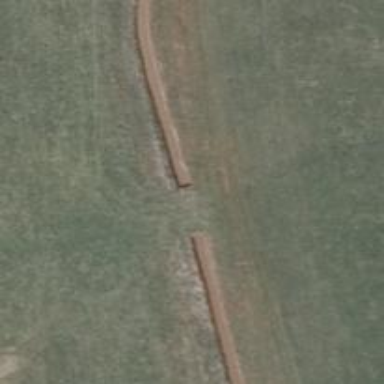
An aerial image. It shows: Grassy path on bridge.